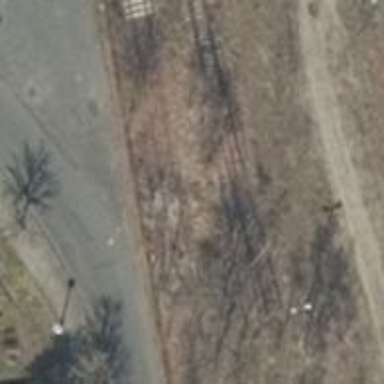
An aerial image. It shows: Abandoned railway.